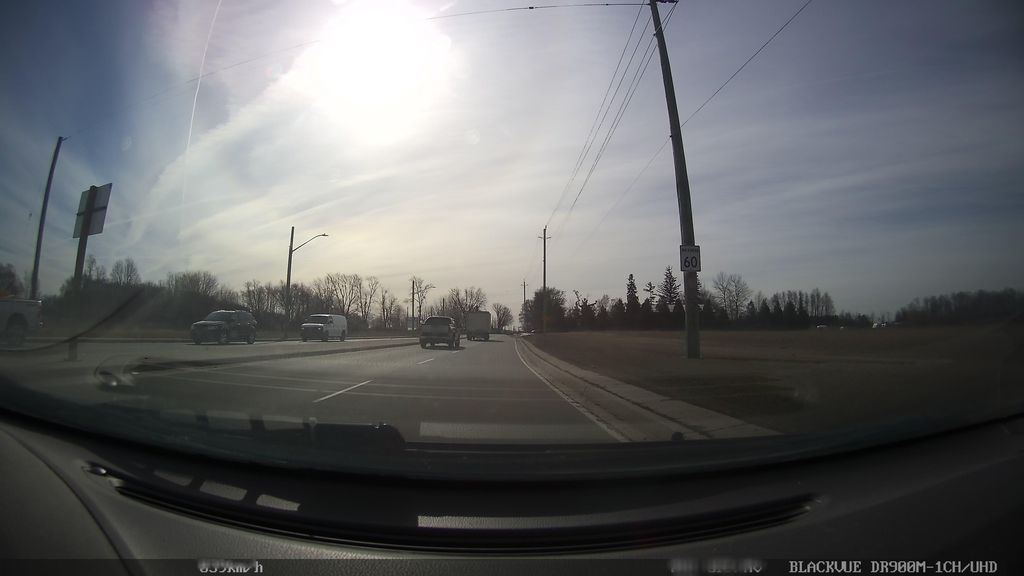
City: kitchener-waterloo